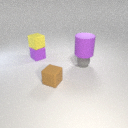
small gray rubber sphere below large purple rubber cylinder